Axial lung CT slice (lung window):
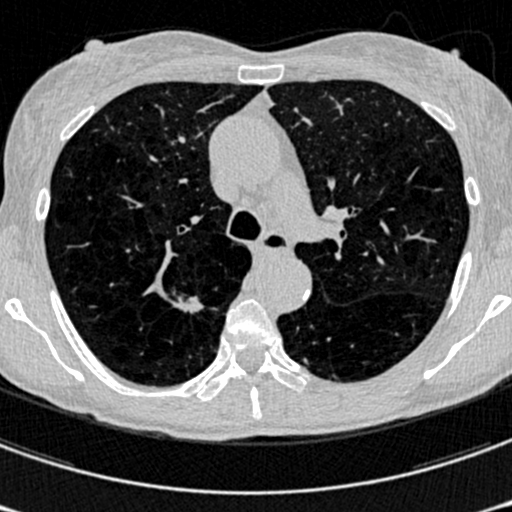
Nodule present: yes
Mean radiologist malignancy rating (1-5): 4.75